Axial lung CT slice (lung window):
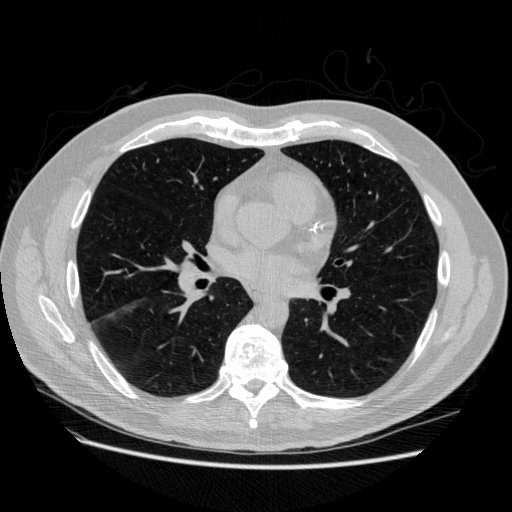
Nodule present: no